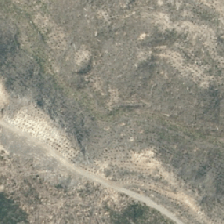
Land cover: harvested_forest